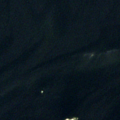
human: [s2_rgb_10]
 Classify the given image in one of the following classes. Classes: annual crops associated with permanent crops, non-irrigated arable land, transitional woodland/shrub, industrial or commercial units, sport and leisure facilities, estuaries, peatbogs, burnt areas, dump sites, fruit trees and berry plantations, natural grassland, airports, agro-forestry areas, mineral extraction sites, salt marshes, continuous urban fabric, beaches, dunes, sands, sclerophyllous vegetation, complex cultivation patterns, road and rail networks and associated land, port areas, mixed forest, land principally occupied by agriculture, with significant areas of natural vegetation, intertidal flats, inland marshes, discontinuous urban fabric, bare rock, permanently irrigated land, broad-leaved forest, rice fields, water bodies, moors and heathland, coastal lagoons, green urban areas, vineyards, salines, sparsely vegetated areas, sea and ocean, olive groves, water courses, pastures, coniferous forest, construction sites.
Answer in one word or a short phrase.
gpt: sea and ocean